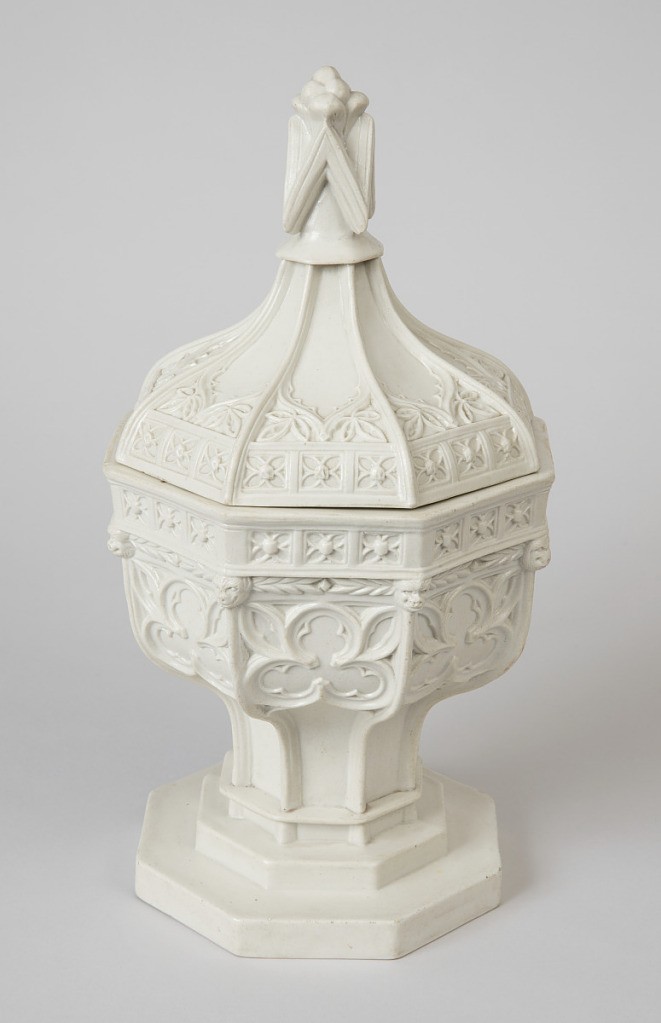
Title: Magdalene Portable Font
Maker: Minton and Company, British, 1793 - 1968
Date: ca. 1840
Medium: glazed earthenware
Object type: portable font and cover
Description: Font (a) with cover (b) of gothic arches formed from radiating cyma curves which result in a peaked dome shape. Segments of the dome are adorned with foliate patterns. The font is further decorated with tresfoils around the body of the basin and quatrefoils at the lip of both the basin and the lid. The font rises on a stepped plinth and an octagonal base.